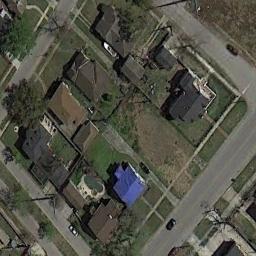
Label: medium_residential